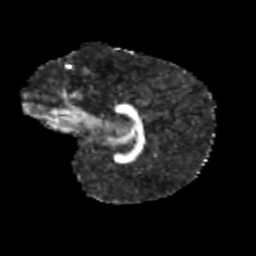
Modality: FA
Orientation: sagittal
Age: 10
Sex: female
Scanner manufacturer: siemens
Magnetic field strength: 3 T
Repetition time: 3.8 s
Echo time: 0.07 s